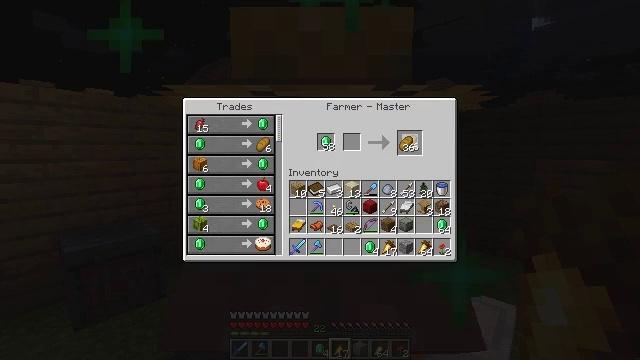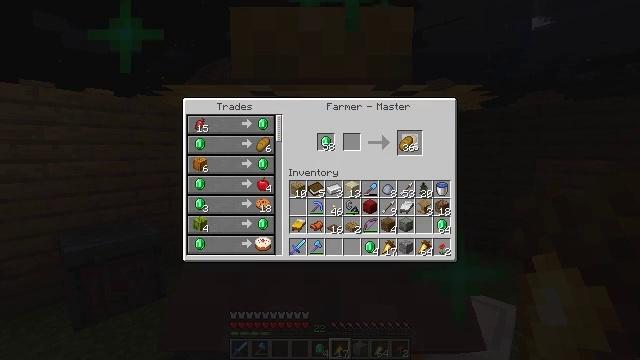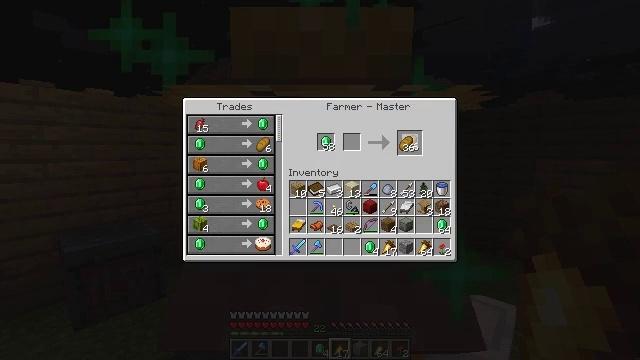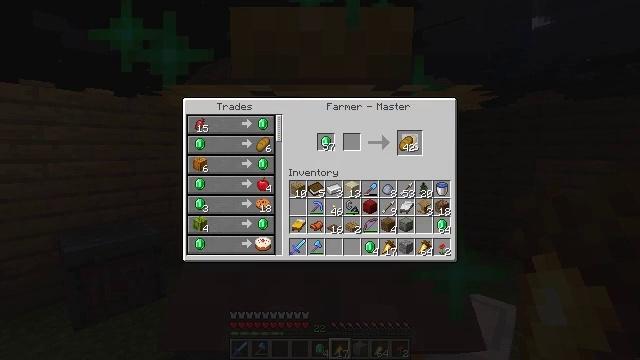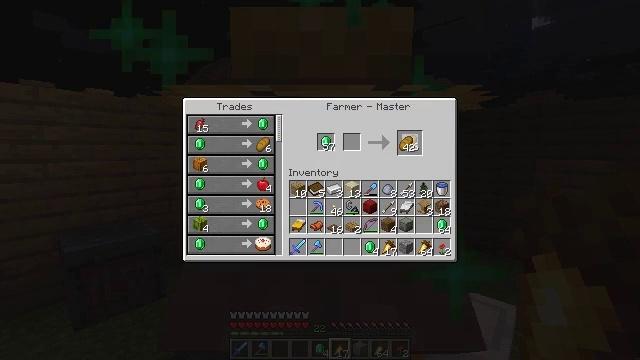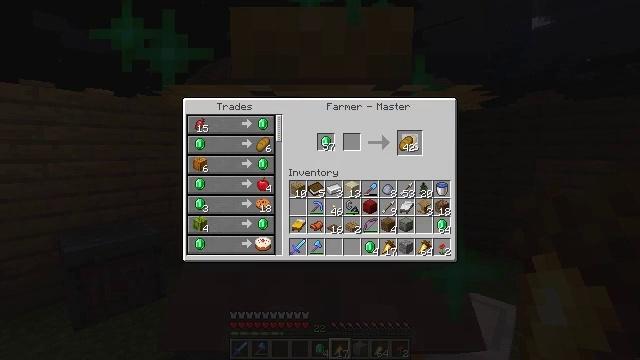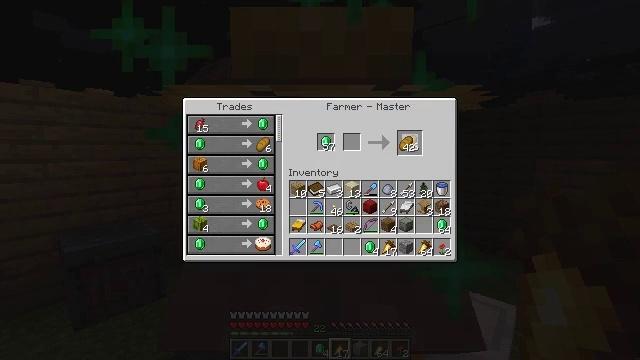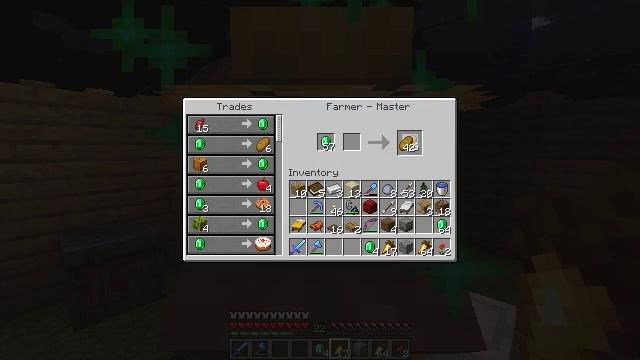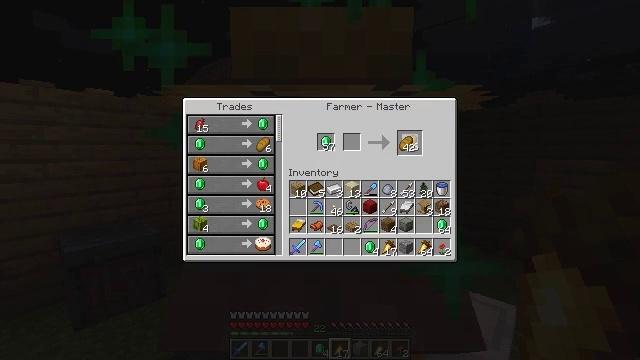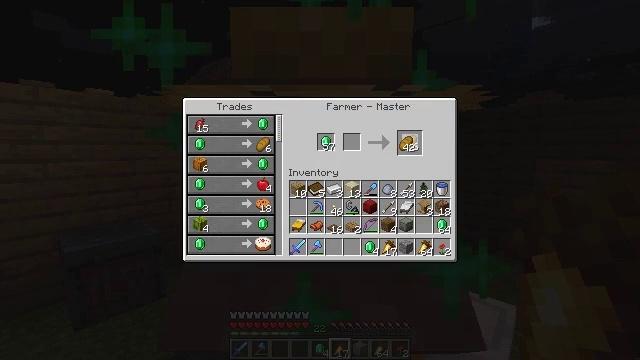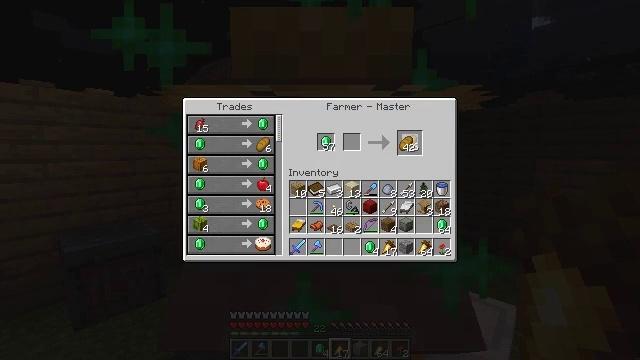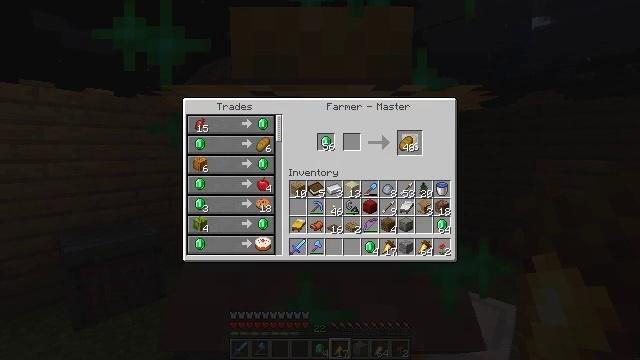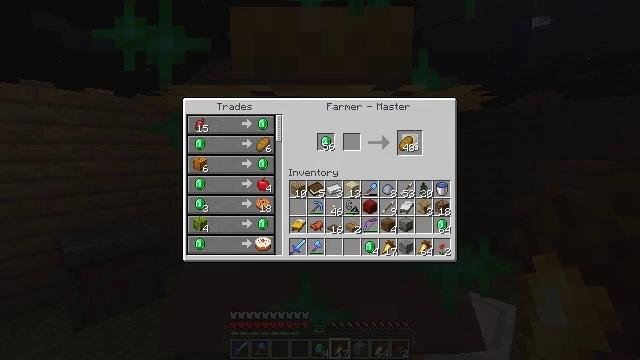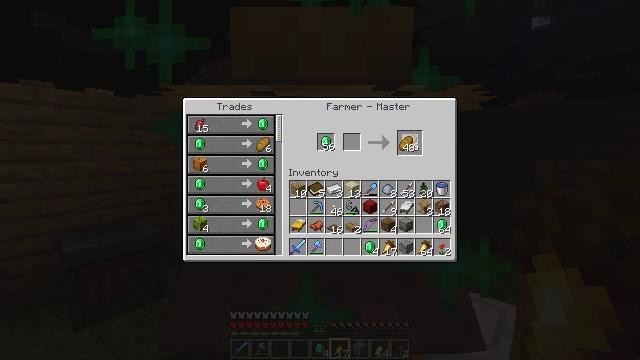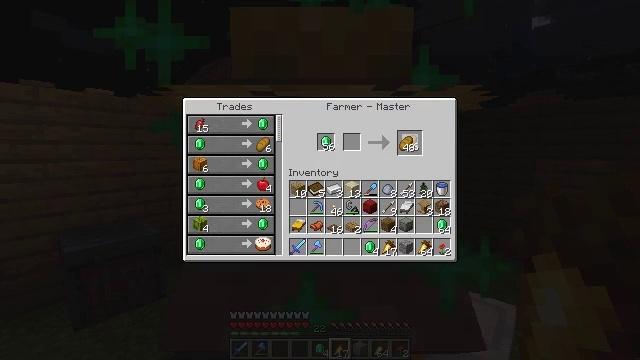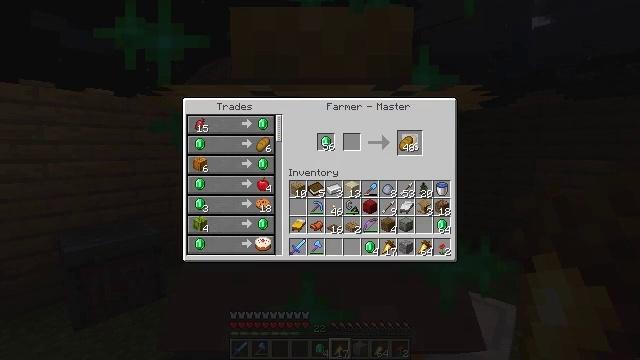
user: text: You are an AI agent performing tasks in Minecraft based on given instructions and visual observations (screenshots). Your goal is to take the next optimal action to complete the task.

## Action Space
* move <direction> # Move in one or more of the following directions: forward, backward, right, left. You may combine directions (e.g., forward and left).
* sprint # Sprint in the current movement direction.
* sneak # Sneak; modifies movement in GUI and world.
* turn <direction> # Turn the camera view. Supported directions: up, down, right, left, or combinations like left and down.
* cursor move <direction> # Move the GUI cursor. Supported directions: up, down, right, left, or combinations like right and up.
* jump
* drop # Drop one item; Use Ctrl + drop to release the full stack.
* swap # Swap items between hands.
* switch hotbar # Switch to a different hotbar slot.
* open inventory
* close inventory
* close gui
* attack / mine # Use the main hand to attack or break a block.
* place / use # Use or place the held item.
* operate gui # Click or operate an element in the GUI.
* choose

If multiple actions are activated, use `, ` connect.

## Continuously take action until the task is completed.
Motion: motion action
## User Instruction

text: Prepare bread with three pieces of wheat.
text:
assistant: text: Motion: operate gui
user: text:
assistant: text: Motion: operate gui
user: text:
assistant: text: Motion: no_op
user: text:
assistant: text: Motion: no_op
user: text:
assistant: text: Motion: no_op
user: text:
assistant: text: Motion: no_op
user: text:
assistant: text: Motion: no_op
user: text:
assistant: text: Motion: no_op
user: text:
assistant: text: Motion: operate gui
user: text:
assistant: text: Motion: operate gui
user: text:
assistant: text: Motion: no_op
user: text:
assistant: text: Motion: no_op
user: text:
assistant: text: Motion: no_op
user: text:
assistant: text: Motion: no_op
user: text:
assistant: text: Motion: no_op
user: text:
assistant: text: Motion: operate gui
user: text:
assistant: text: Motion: operate gui
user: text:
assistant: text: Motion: operate gui
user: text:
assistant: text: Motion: no_op
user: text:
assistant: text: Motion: no_op
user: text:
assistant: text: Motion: cursor move left and down
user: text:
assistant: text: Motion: cursor move left and down
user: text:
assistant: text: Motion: cursor move left and down
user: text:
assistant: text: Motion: no_op